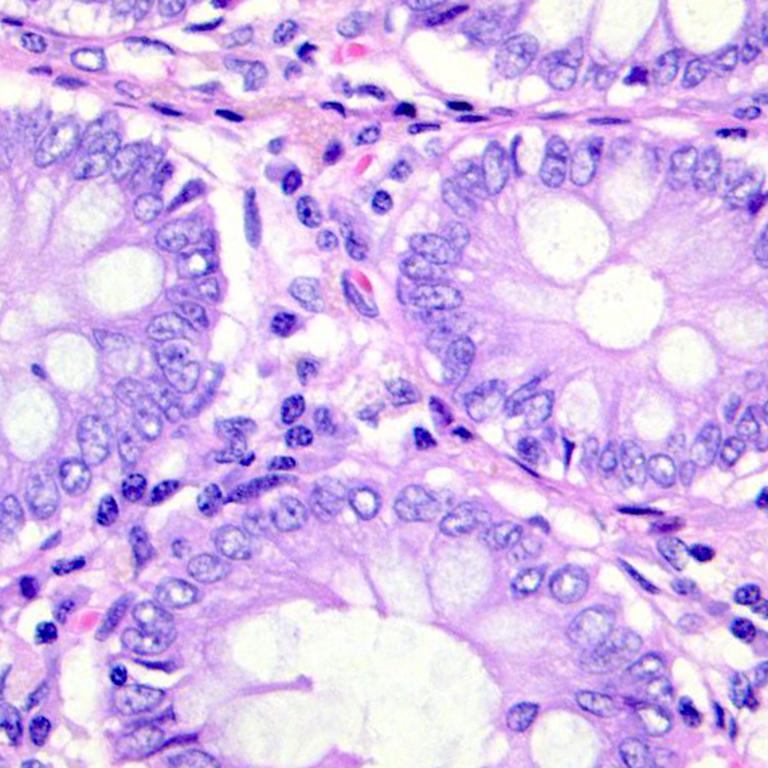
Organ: colon
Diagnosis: benign